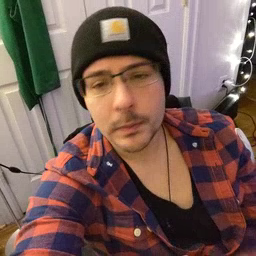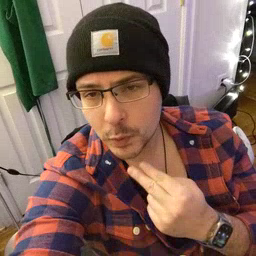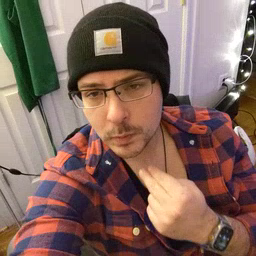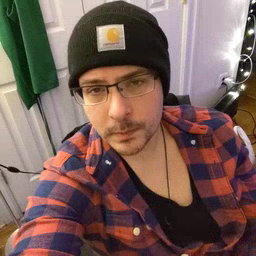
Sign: cute